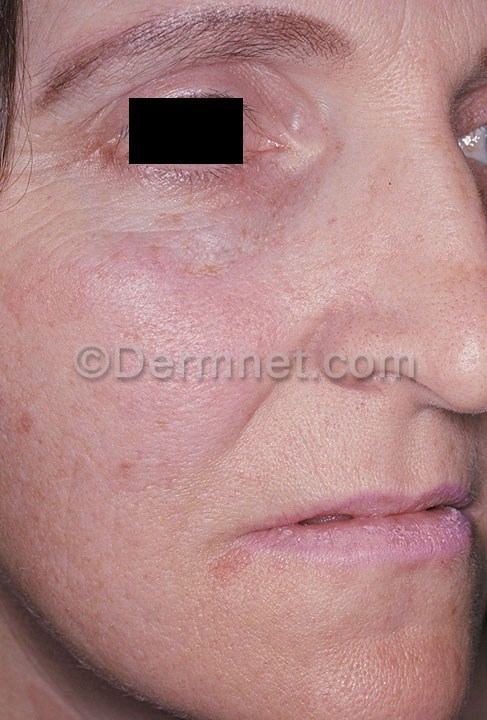
Disease: Light Diseases and Disorders of Pigmentation